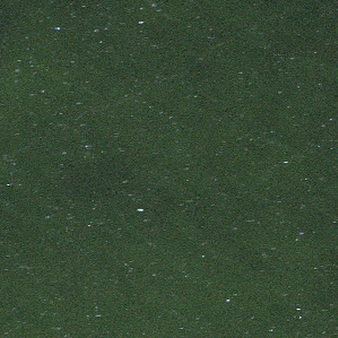
Label: other